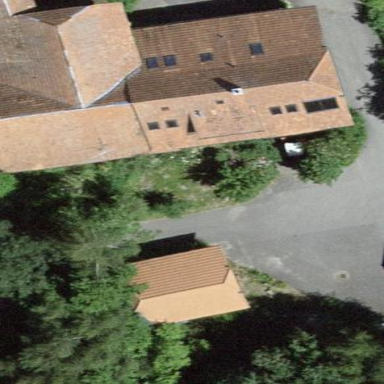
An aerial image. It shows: Farm building with half-hipped roof shape.